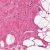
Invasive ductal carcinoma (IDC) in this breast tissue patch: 0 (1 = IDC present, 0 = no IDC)